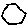
Label: hexagon